Question: Check out this screenshot:

Is it possible, using only css(3), to get a border around a textfield that only wraps partially up each side?
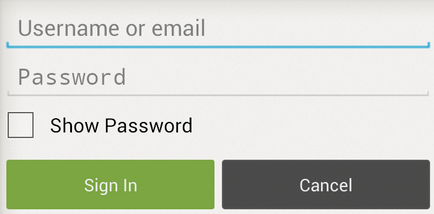
Answer: See the codepen: <URL>
'''
<div class="wrapper">
<input type="text" placeholder="text field">
</div>
<div class="wrapper">
<input type="text" placeholder="Another one">
</div>
'''
with the following CSS:
'''
* {
box-sizing: border-box;
}
body {
background: #dfdfdf;
}
input {
width: 250px;
text-transform: uppercase;
position: relative;
background: #dfdfdf;
color: #444;
padding: 5px;
border: 0;
outlne: none;
display: block;
}
input:focus {
outline:none;
}
.wrapper {
position: relative;
left: 50%;
margin-left: -125px;
margin-top: 50px;
width: 250px;
border-bottom: 1px solid #888;
}
.wrapper:before {
width: 1px;
height: 5px;
background-color: #888;
content: " ";
display: block;
position: absolute;
bottom: 0px;
left: -1px;
}
.wrapper:after {
width: 1px;
height: 5px;
background-color: #888;
content: " ";
display: block;
position: absolute;
bottom: 0px;
right: 0px;
}
.wrapper:hover::after, .wrapper:hover::before {
background: #57B8D6;
width: 2px;
}
.wrapper:hover::after {
right: 0px;
}
.wrapper:hover::before {
left: 0px;
}
.wrapper:before {
left: 0px;
z-index: 100;
}
.wrapper:hover {
border-bottom: 2px solid #57B8D6;
margin-top: 50px;
margin-left: -125px;
}
'''